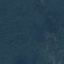
Land use / land cover: Forest